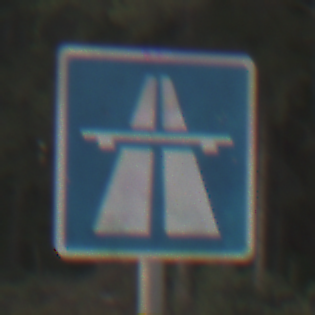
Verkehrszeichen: Autobahn
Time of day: SunriseSunset
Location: Outdoor (Nature)
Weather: Clear
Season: NotSpecified
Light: Natural